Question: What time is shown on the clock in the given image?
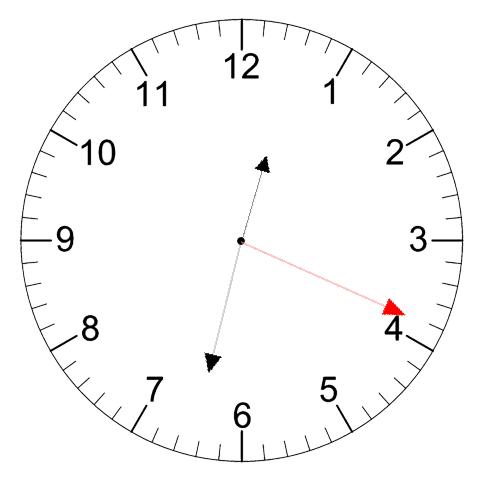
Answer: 12:32:19